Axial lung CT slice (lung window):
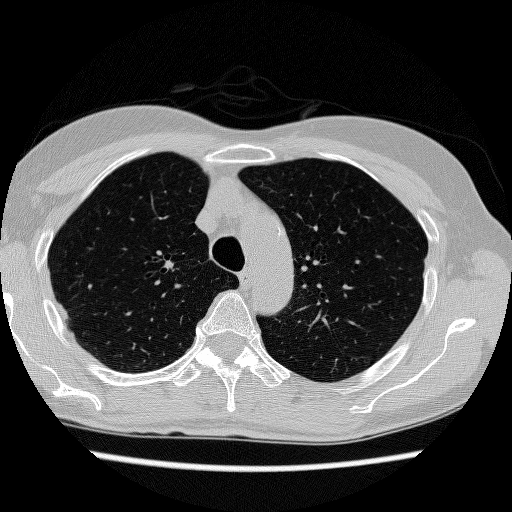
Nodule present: no